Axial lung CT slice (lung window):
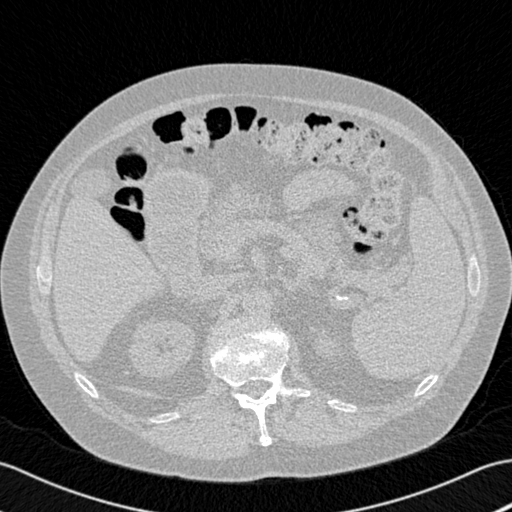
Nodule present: no